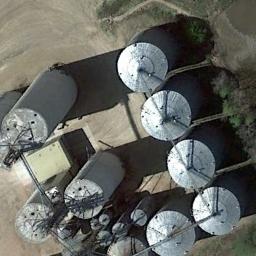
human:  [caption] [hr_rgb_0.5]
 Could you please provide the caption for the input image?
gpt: There are about ten storage tanks here .

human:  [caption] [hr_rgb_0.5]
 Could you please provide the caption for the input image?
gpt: There are many different sized storage tanks in the factory .

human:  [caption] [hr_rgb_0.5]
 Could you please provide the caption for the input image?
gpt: There are some white storage tanks on the bare land next to some trees .

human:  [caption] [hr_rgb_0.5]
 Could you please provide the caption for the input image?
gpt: There are many storage tanks of different sizes .

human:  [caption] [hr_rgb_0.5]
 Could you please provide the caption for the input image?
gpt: There are some storage tanks of the same size .